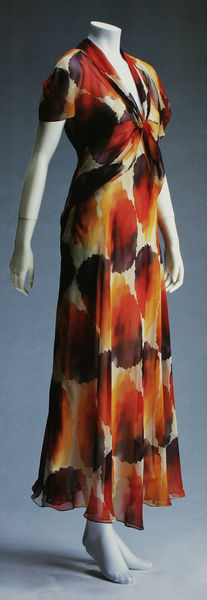
Titel: Kleid
Künstler: Madeleine Vionnet
Standort: Kyoto (Japan)
Institution: Kyoto Costume Institute
Schlagwörter: blau, kopf, schatten, weiß, gelb, ausschnitt, blume, blumen, braun, bunt, elegant, frau, grau, hell, hintergrund, kleid, orange, schwarz, rot, hochformat, mode, muster, schleife, arm, arme, kleidung, knoten, kragen, lang, ärmel, hals, stoff, saum, schön, seide, taille, sommer, modell, lila, violett, zehenspitzen, weiblich, revers, frühling, abendkleid, foto, fotografie, punkte, schnitt, kreise, entwurf, puppe, sommerkleid, flecken, kurzärmelig, leicht, textil, fussspitze, eleganz, kurze, fashion, schaufensterpuppe, damenmode, v-ausschnitt, kleidungsstück, modellkleid, chiffon, modisch, glockenrock, knöchellang, fließender stoff, kurze ärmel, abendkleif, foto7, kurzärmel, neunziger